Current action and preconditions to check: trajectory_clear

Your task: For each precondition in the list above, predict whether it will hold at this action.

Consider the current scene as observed from the mobile robot's camera, and analyze the predicted future states of all dynamic agents (e.g., people, animals, vehicles, or any moving entities) within the NEXT SECOND.

IMPORTANT: Only answer "very likely" if you are absolutely certain—based on strong, clear evidence—that a dynamic agent will violate the precondition in the predicted future state. Do NOT answer "very likely" for unlikely, ambiguous, or low-probability risks.

Ask yourself for each precondition: Is there a high probability, with clear and convincing evidence, that the predicted future states of any dynamic agent will interfere with the predicted future state of the currently executing action within the NEXT SECOND, causing that precondition to fail?

Assess the risk level based on these predictions. Use "likely" or "very likely" if motions create a clear risk of interference.

Use "neutral" or "improbable" if agents are nearby but their predicted paths are clearly diverging or non-conflicting.

Failure Risk Categories: "very improbable", "improbable", "neutral", "likely", "very likely"

Answer Format: Output ONLY the probability_of_failure value from these categories: "very improbable", "improbable", "neutral", "likely", "very likely"

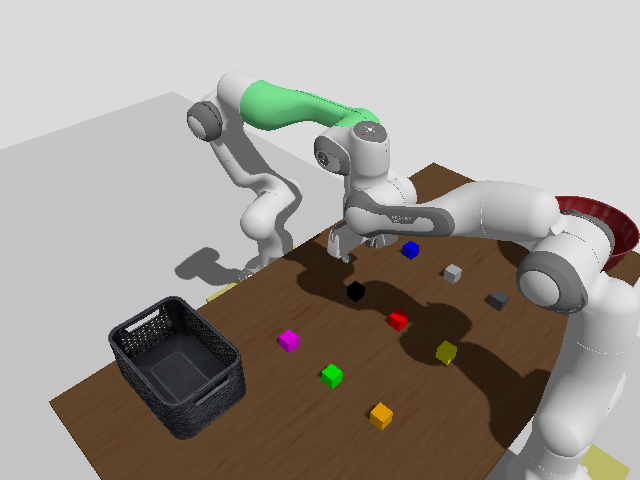

Answer: likely